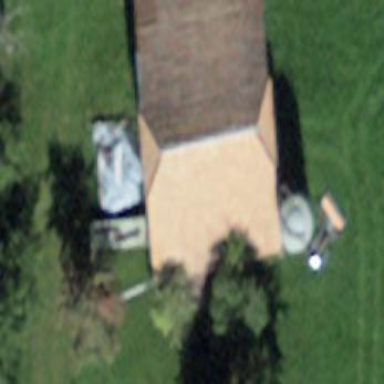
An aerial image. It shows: Barn.